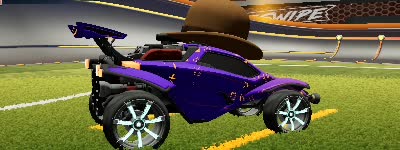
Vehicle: octane